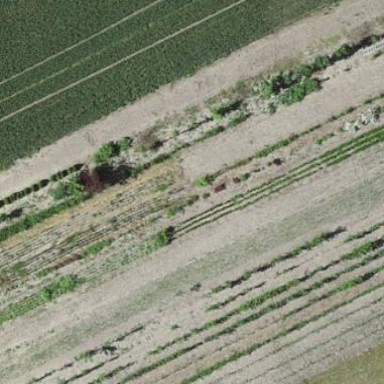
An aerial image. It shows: Plant nursery.